Field crop: maize
Growth stage: 2
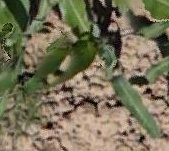
Species: maize